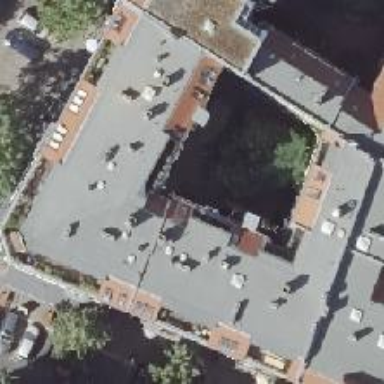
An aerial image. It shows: Residential apartments building.